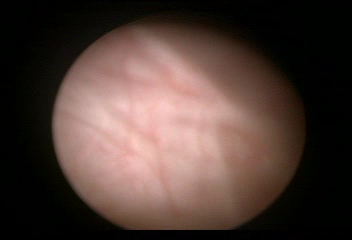
Modality: WLC
Class: Normal mucosa
Bladder cancer association: No